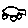
Label: car